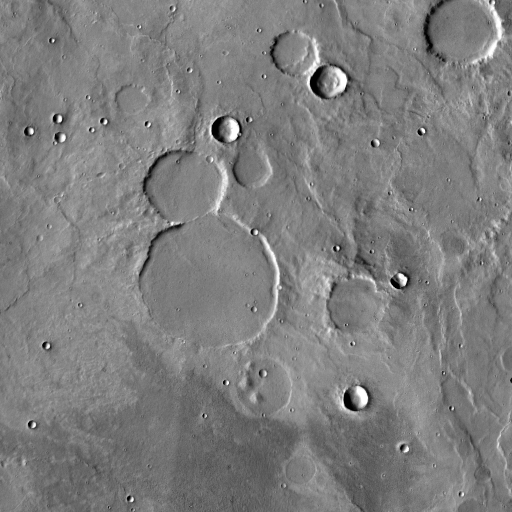
Crater classes present: Background, Other, Buried, Secondary